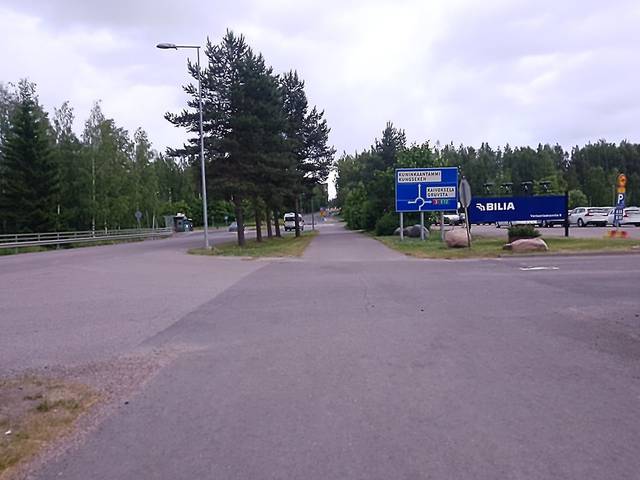
Region: Finland
Coordinates: 60.266, 24.881